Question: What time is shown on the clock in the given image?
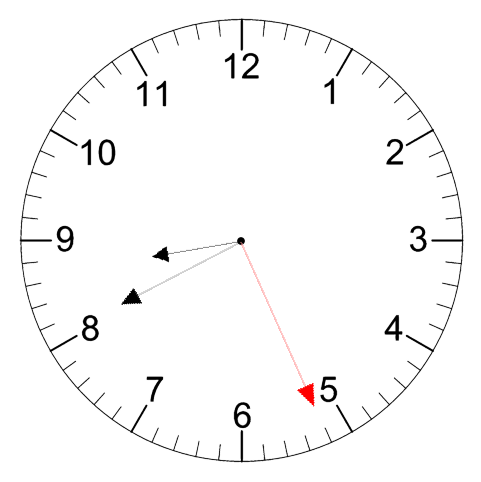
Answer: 08:40:26